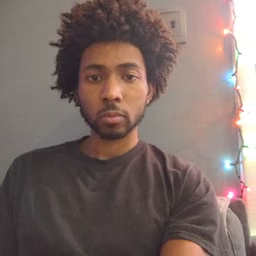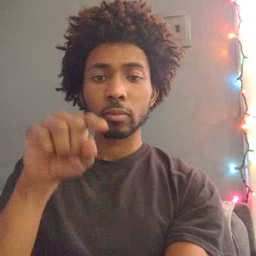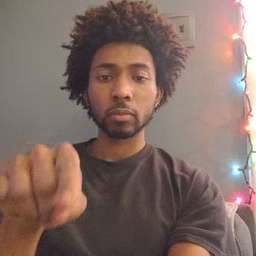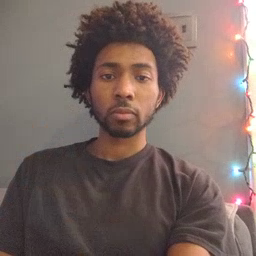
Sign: there